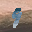
Label: 9